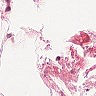
Metastatic tissue present: no